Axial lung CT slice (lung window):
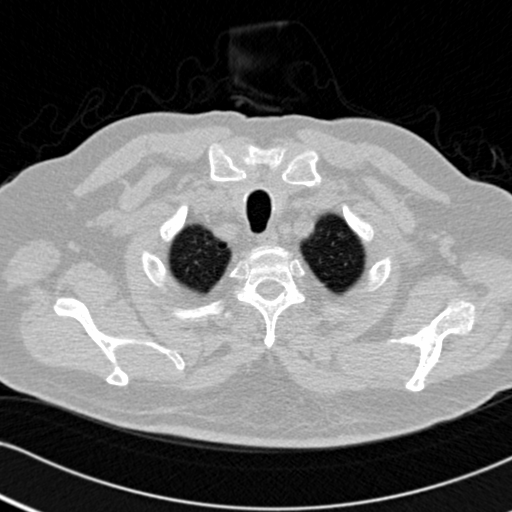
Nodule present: no